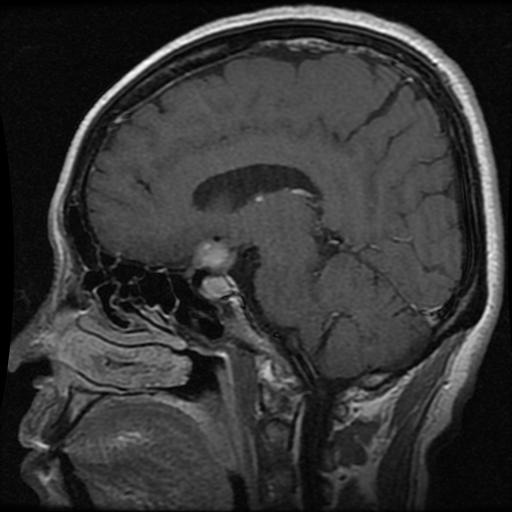
Label: pituitary